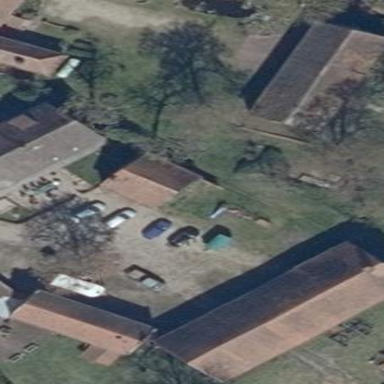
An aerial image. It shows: Simple house.